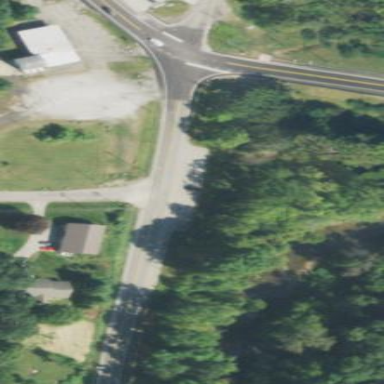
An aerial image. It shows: Rest area along the road.